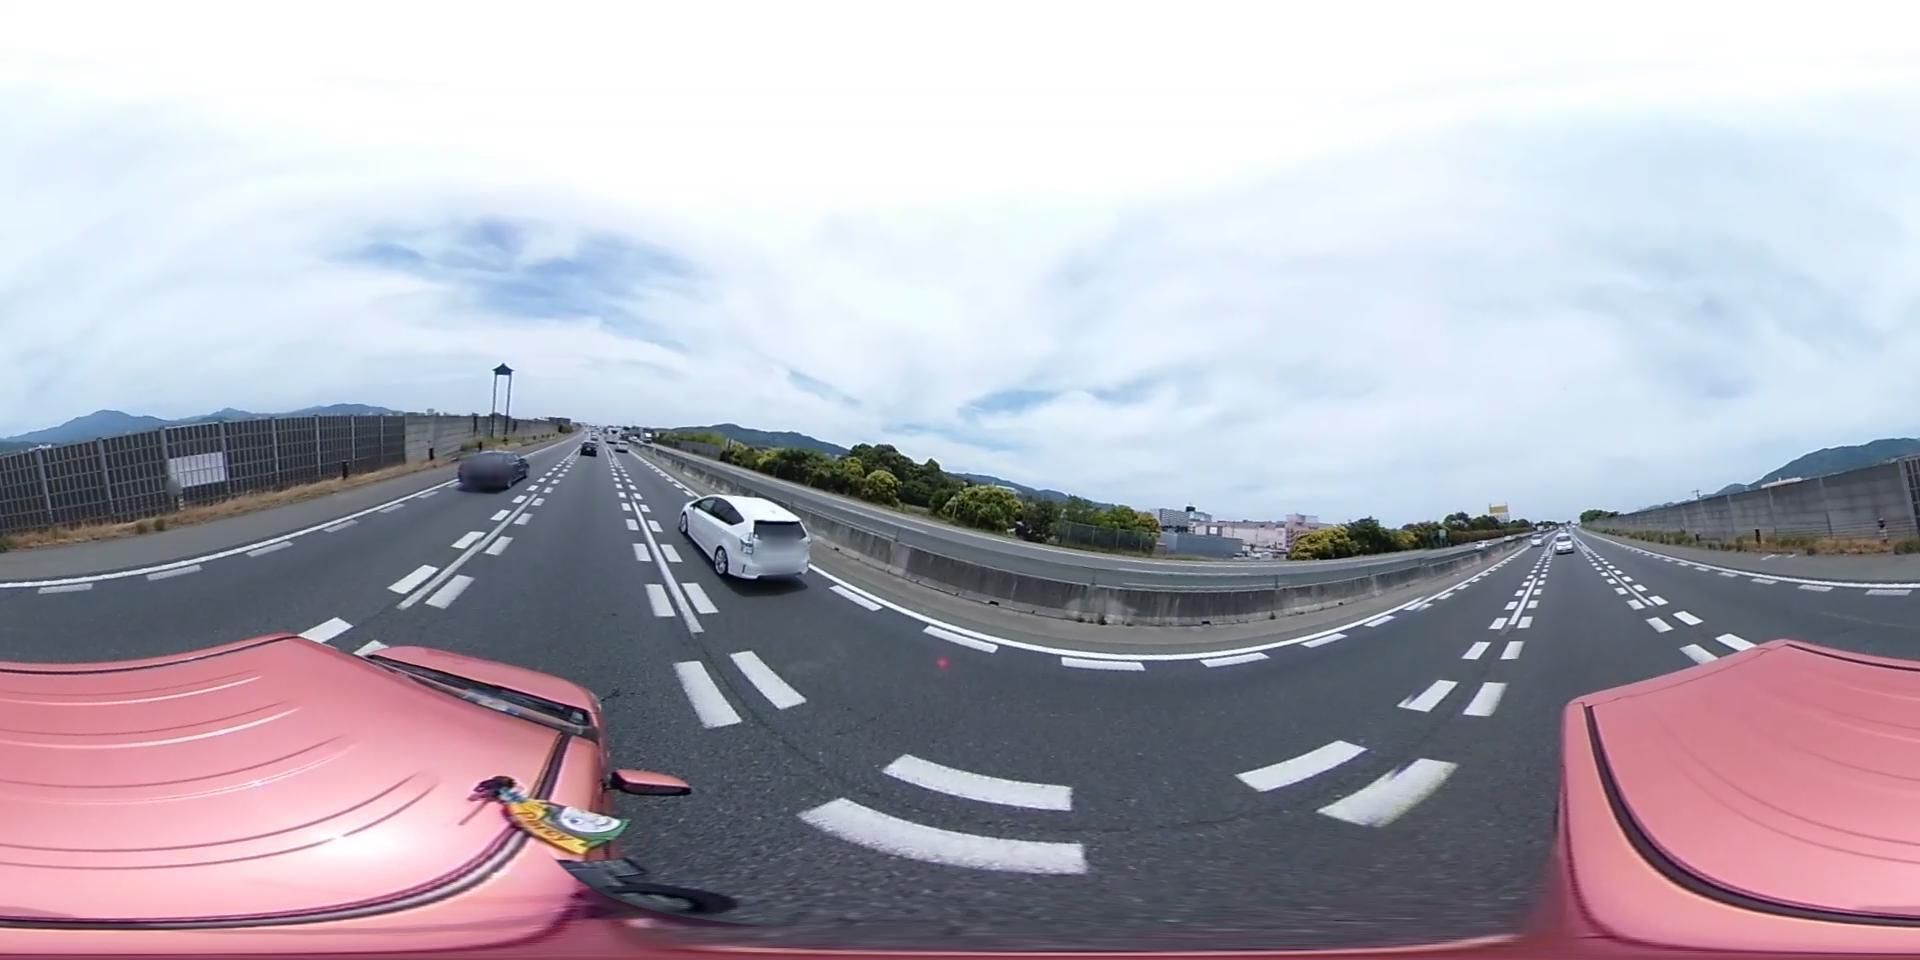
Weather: clear
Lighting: day
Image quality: slightly poor
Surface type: cycling surface
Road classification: track, unclassified
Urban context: urban centre
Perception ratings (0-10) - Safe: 0.37, Lively: 1.87, Beautiful: 5.36, Boring: 3.96, Depressing: 4.04, Wealthy: 2.29